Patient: sex F, age 61
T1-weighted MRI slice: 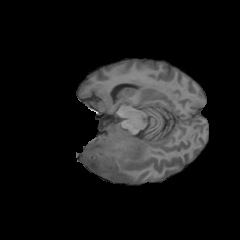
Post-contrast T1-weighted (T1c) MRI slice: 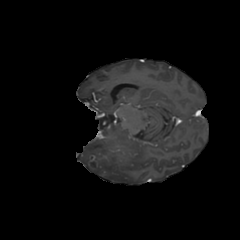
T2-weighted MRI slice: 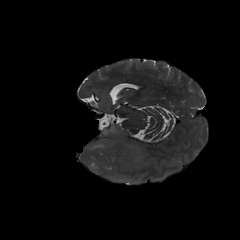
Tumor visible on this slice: yes
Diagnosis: Glioblastoma, IDH-wildtype
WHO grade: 4